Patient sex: M
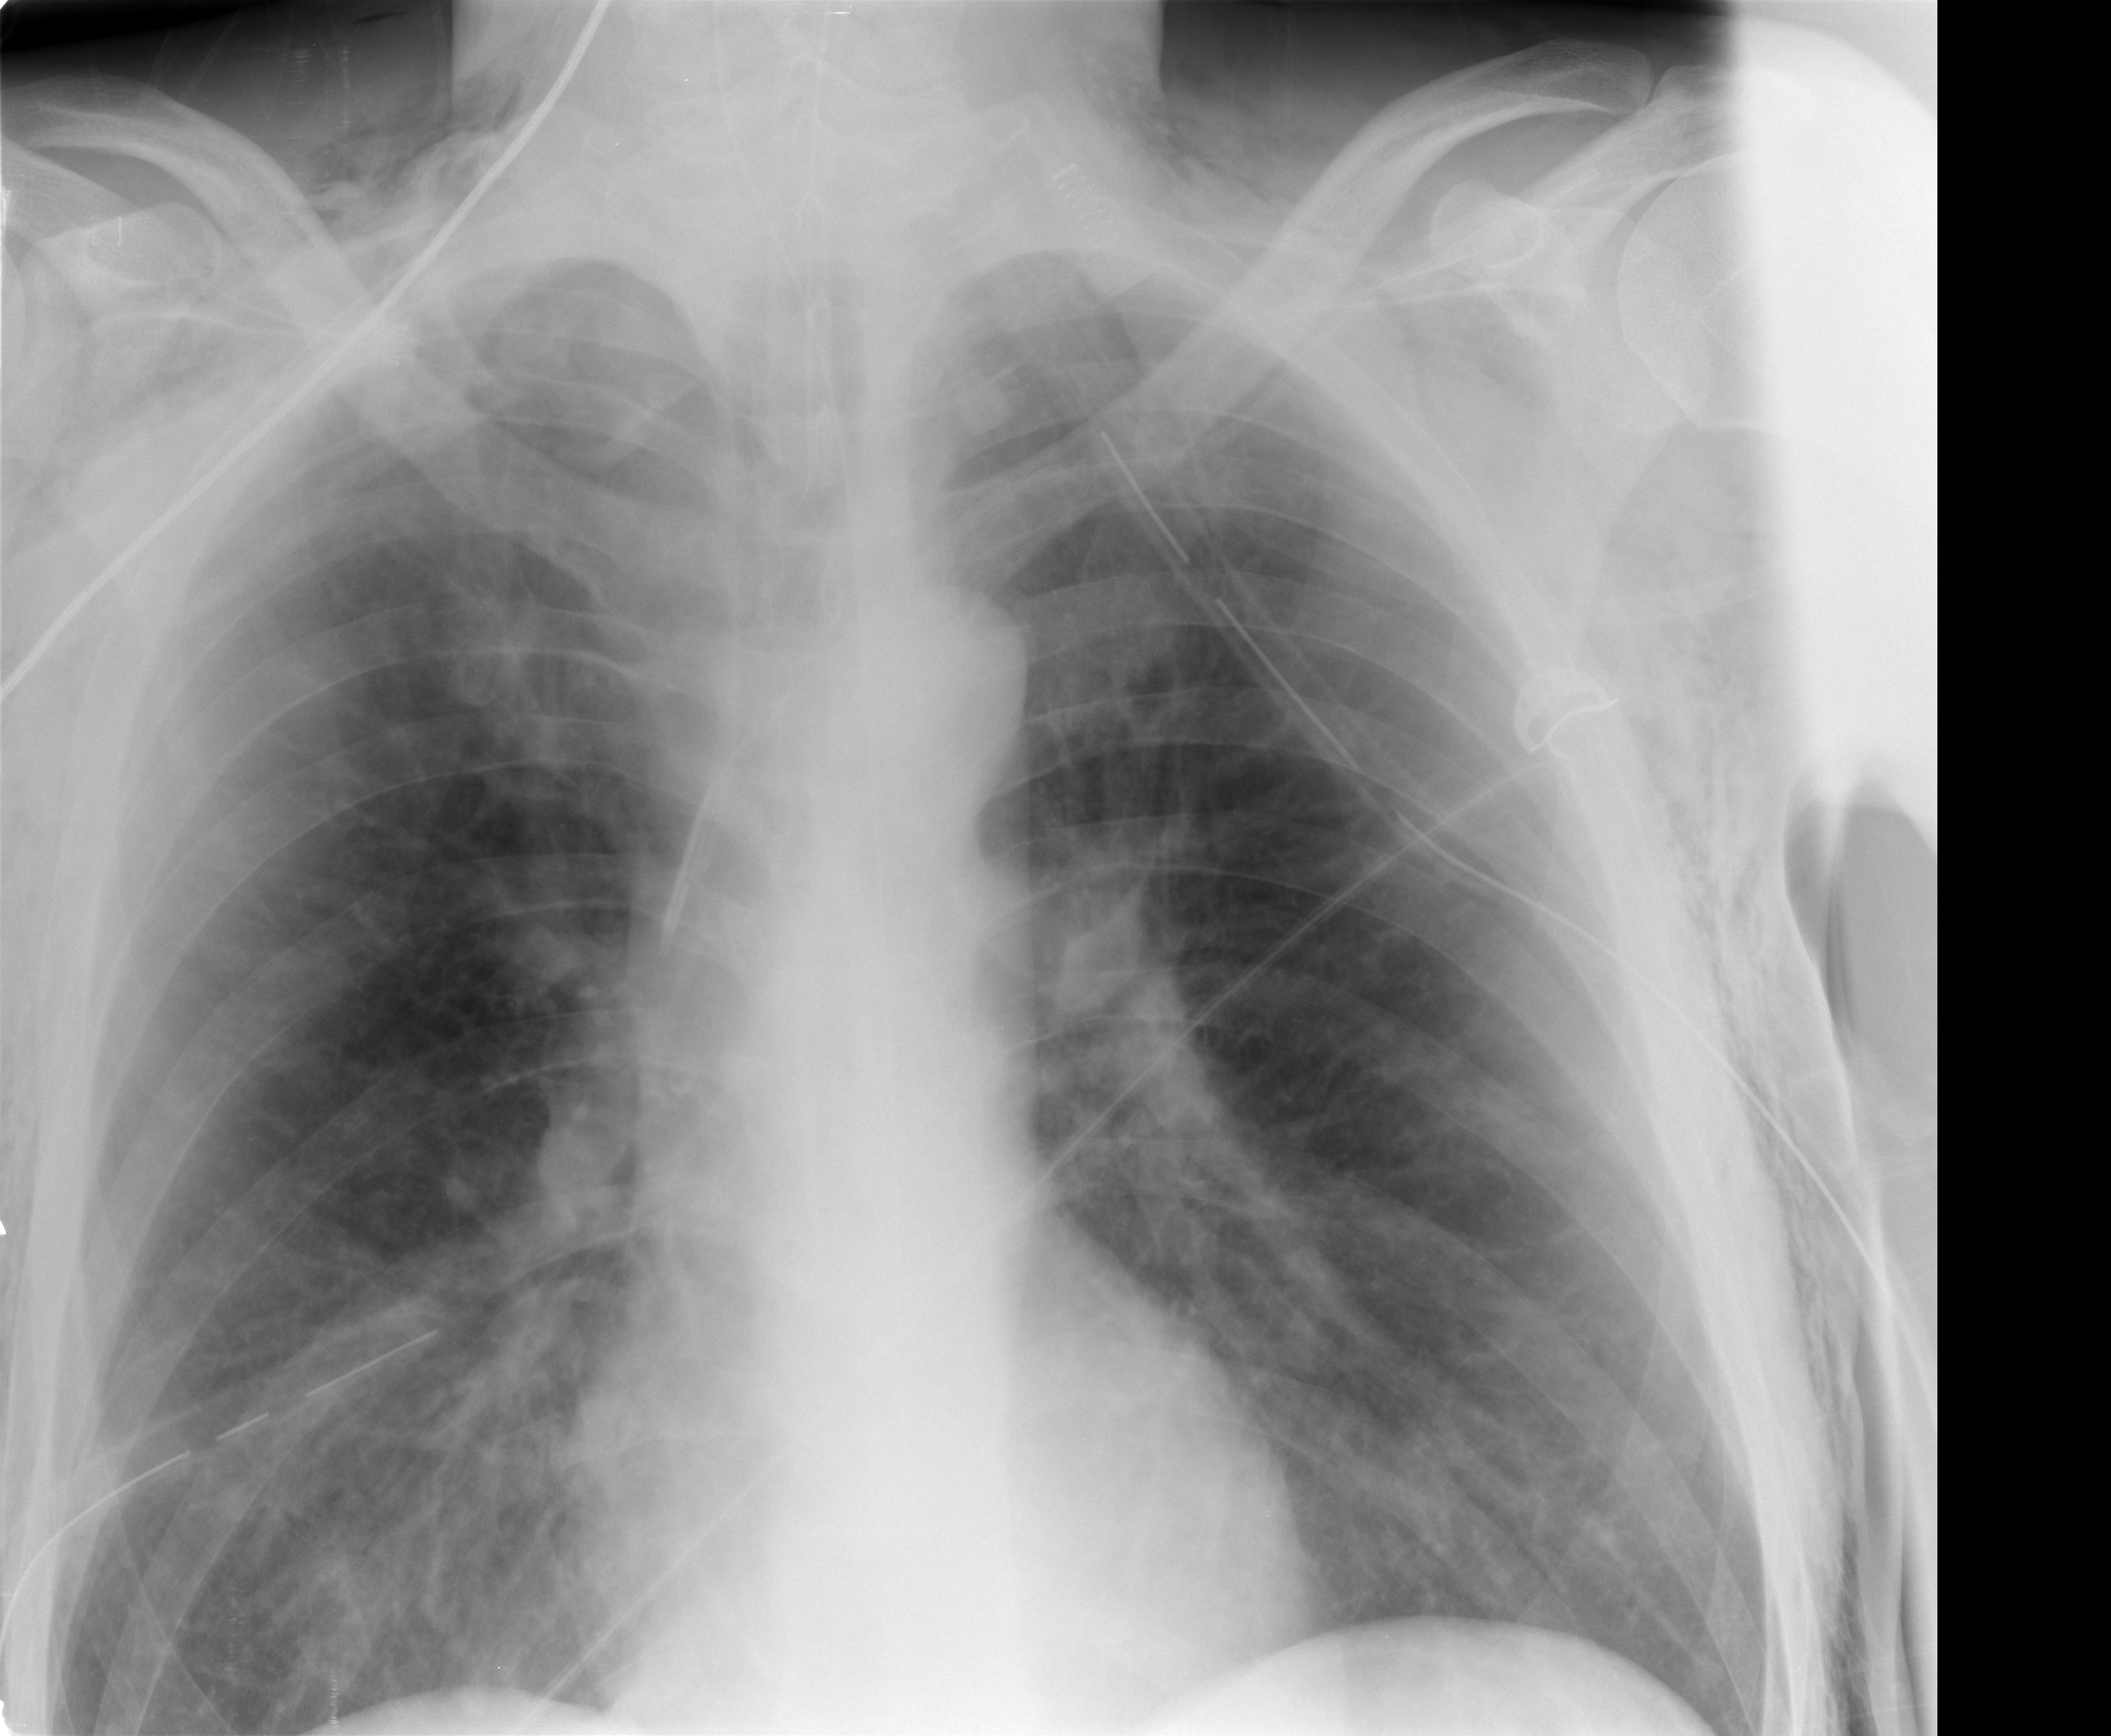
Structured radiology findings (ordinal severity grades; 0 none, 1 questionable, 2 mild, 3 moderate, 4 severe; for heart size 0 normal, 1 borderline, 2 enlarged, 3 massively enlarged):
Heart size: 0
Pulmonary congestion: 2
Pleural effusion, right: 0
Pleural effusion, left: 0
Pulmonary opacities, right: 2
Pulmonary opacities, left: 2
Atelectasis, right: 2
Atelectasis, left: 2